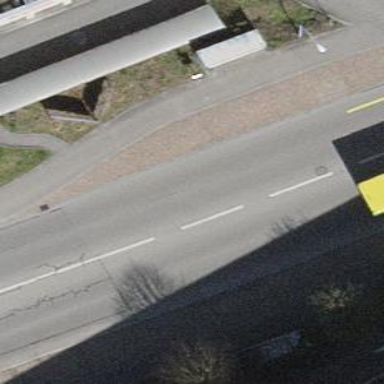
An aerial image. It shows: Public transport stop position.